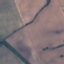
Label: AnnualCrop